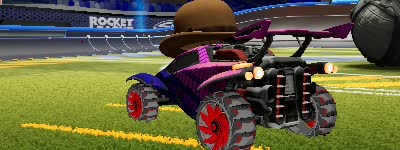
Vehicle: octane